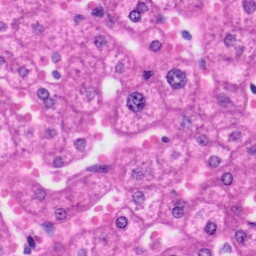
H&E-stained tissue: Liver